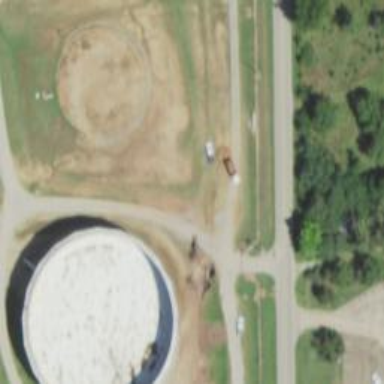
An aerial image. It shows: Storage tank which is man-made.